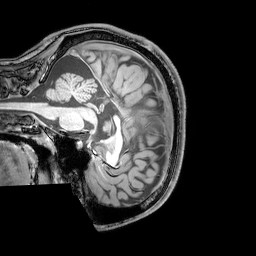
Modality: T1w
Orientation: sagittal
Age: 20
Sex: male
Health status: healthy
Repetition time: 0.081 s
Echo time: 0.037 s